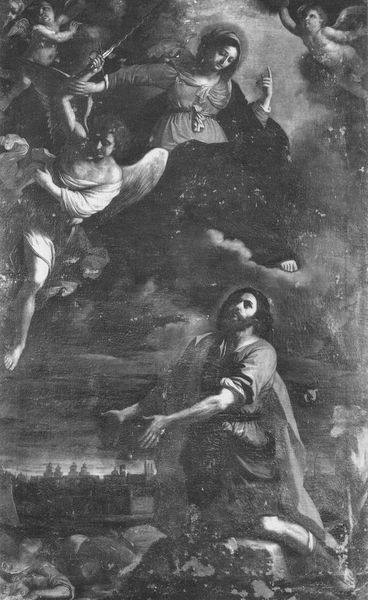
Titel: San Rocco implora la Vergine di liberare Ferrara dalla peste, Der heilige Rochus fleht die Jungfrau Maria an, Ferrara von der Pest zu befreien
Künstler: Benedetto Gennari
Standort: Ferrara
Institution: Pinacoteca Nazionale
Schlagwörter: dunkel, felsen, flügel, fuß, gemälde, gestein, hand, himmel, kämpfer, mann, umhang, weiß, wolken, bäume, himmerl, landschaft, stadt, ellbogen, finger, frau, geste, grau, hintergrund, kleid, licht, schwarz, zeichnung, blick, gebäude, gürtel, schleier, tuch, wolke, malerei, bart, arm, arme, barock, gefieder, halten, kleidung, leiche, stein, steine, tod, toter, vollbart, bild, hände, öl, erde, horizont, häuser, kirche, boden, gewand, haare, mantel, stoff, fliegen, engel, putto, düster, ort, fels, dorf, grafik, graphik, grisaille, zerstörung, zeigefinger, muskeln, wandgemälde, wandmalerei, sandalen, ellenbogen, knie, zeigen, foto, fotografie, oben, türme, schweben, schienbein, schwarz weiss, stich, schwert, knien, leichen, tote, offenbarung, beten, entwurf, kopie, altar, fahren, gestus, geflügel, sandale, heiligenschein, christus, jesus, hölle, dramatik, flehen, knieend, kniend, vision, erhoben, getötet, erscheinung, stadtmauer, fingerzeig, heiliger, heilige, isaak, opfer, deuten, jünger, heilig, putten, maria, madonna, betend, pute, erzengel, putti, el greco, erschlagen, fresco, auferstehung, altarbild, bitten, rettung, himmelfahrt, szepter, michael, holländer, schwerz, italienisch, raffael, frescen, zeigegestus, gabriel, abraham, felsem, himmelwärts, irdisch, zurückhalten, racheengel, raphael, mann und frau, abhalten, einhalten, erhobener zeigefinger, mahnen, oben und unten, obenunten, ptuuo, streiter, isak, isaack, bünder, aria